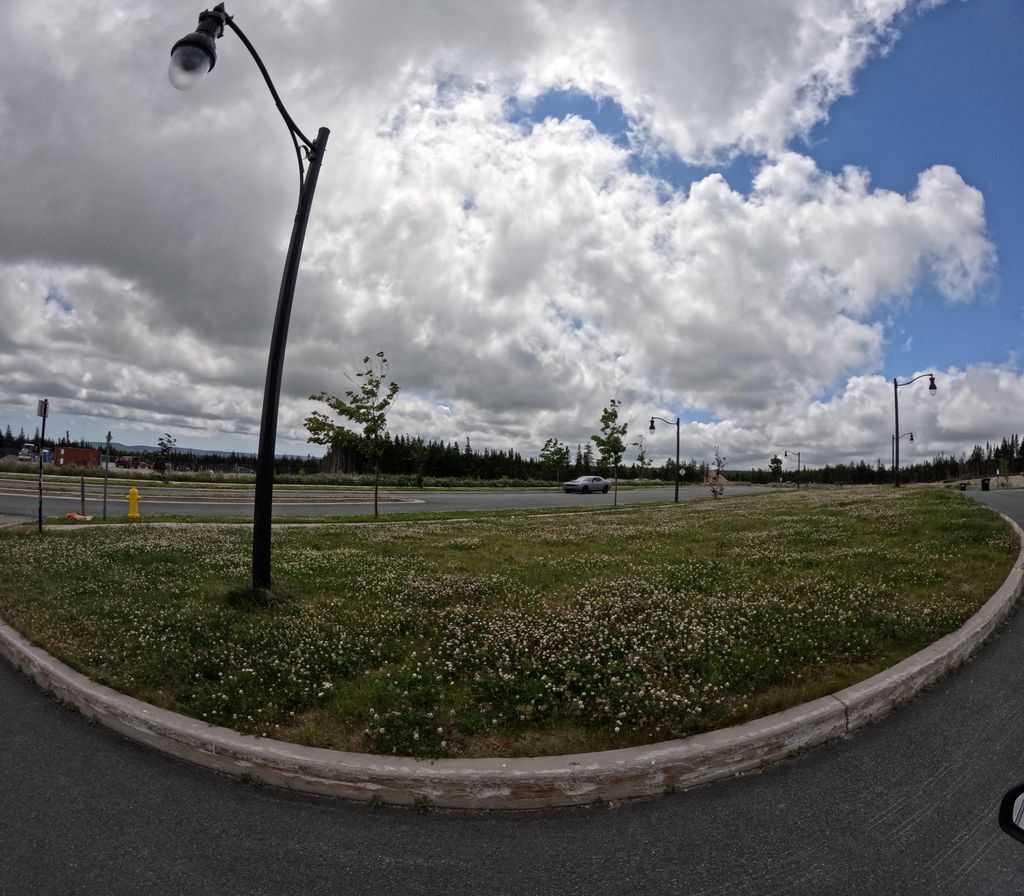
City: st_johns